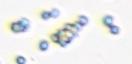
Label: Phaeocystis